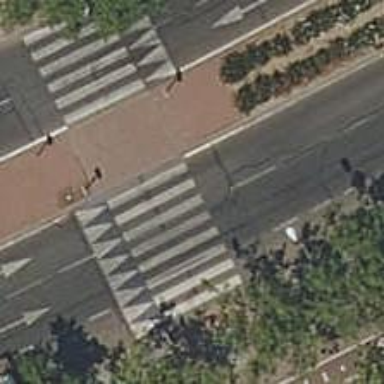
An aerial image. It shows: Marked footway crossing with island and visible markings.